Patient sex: F
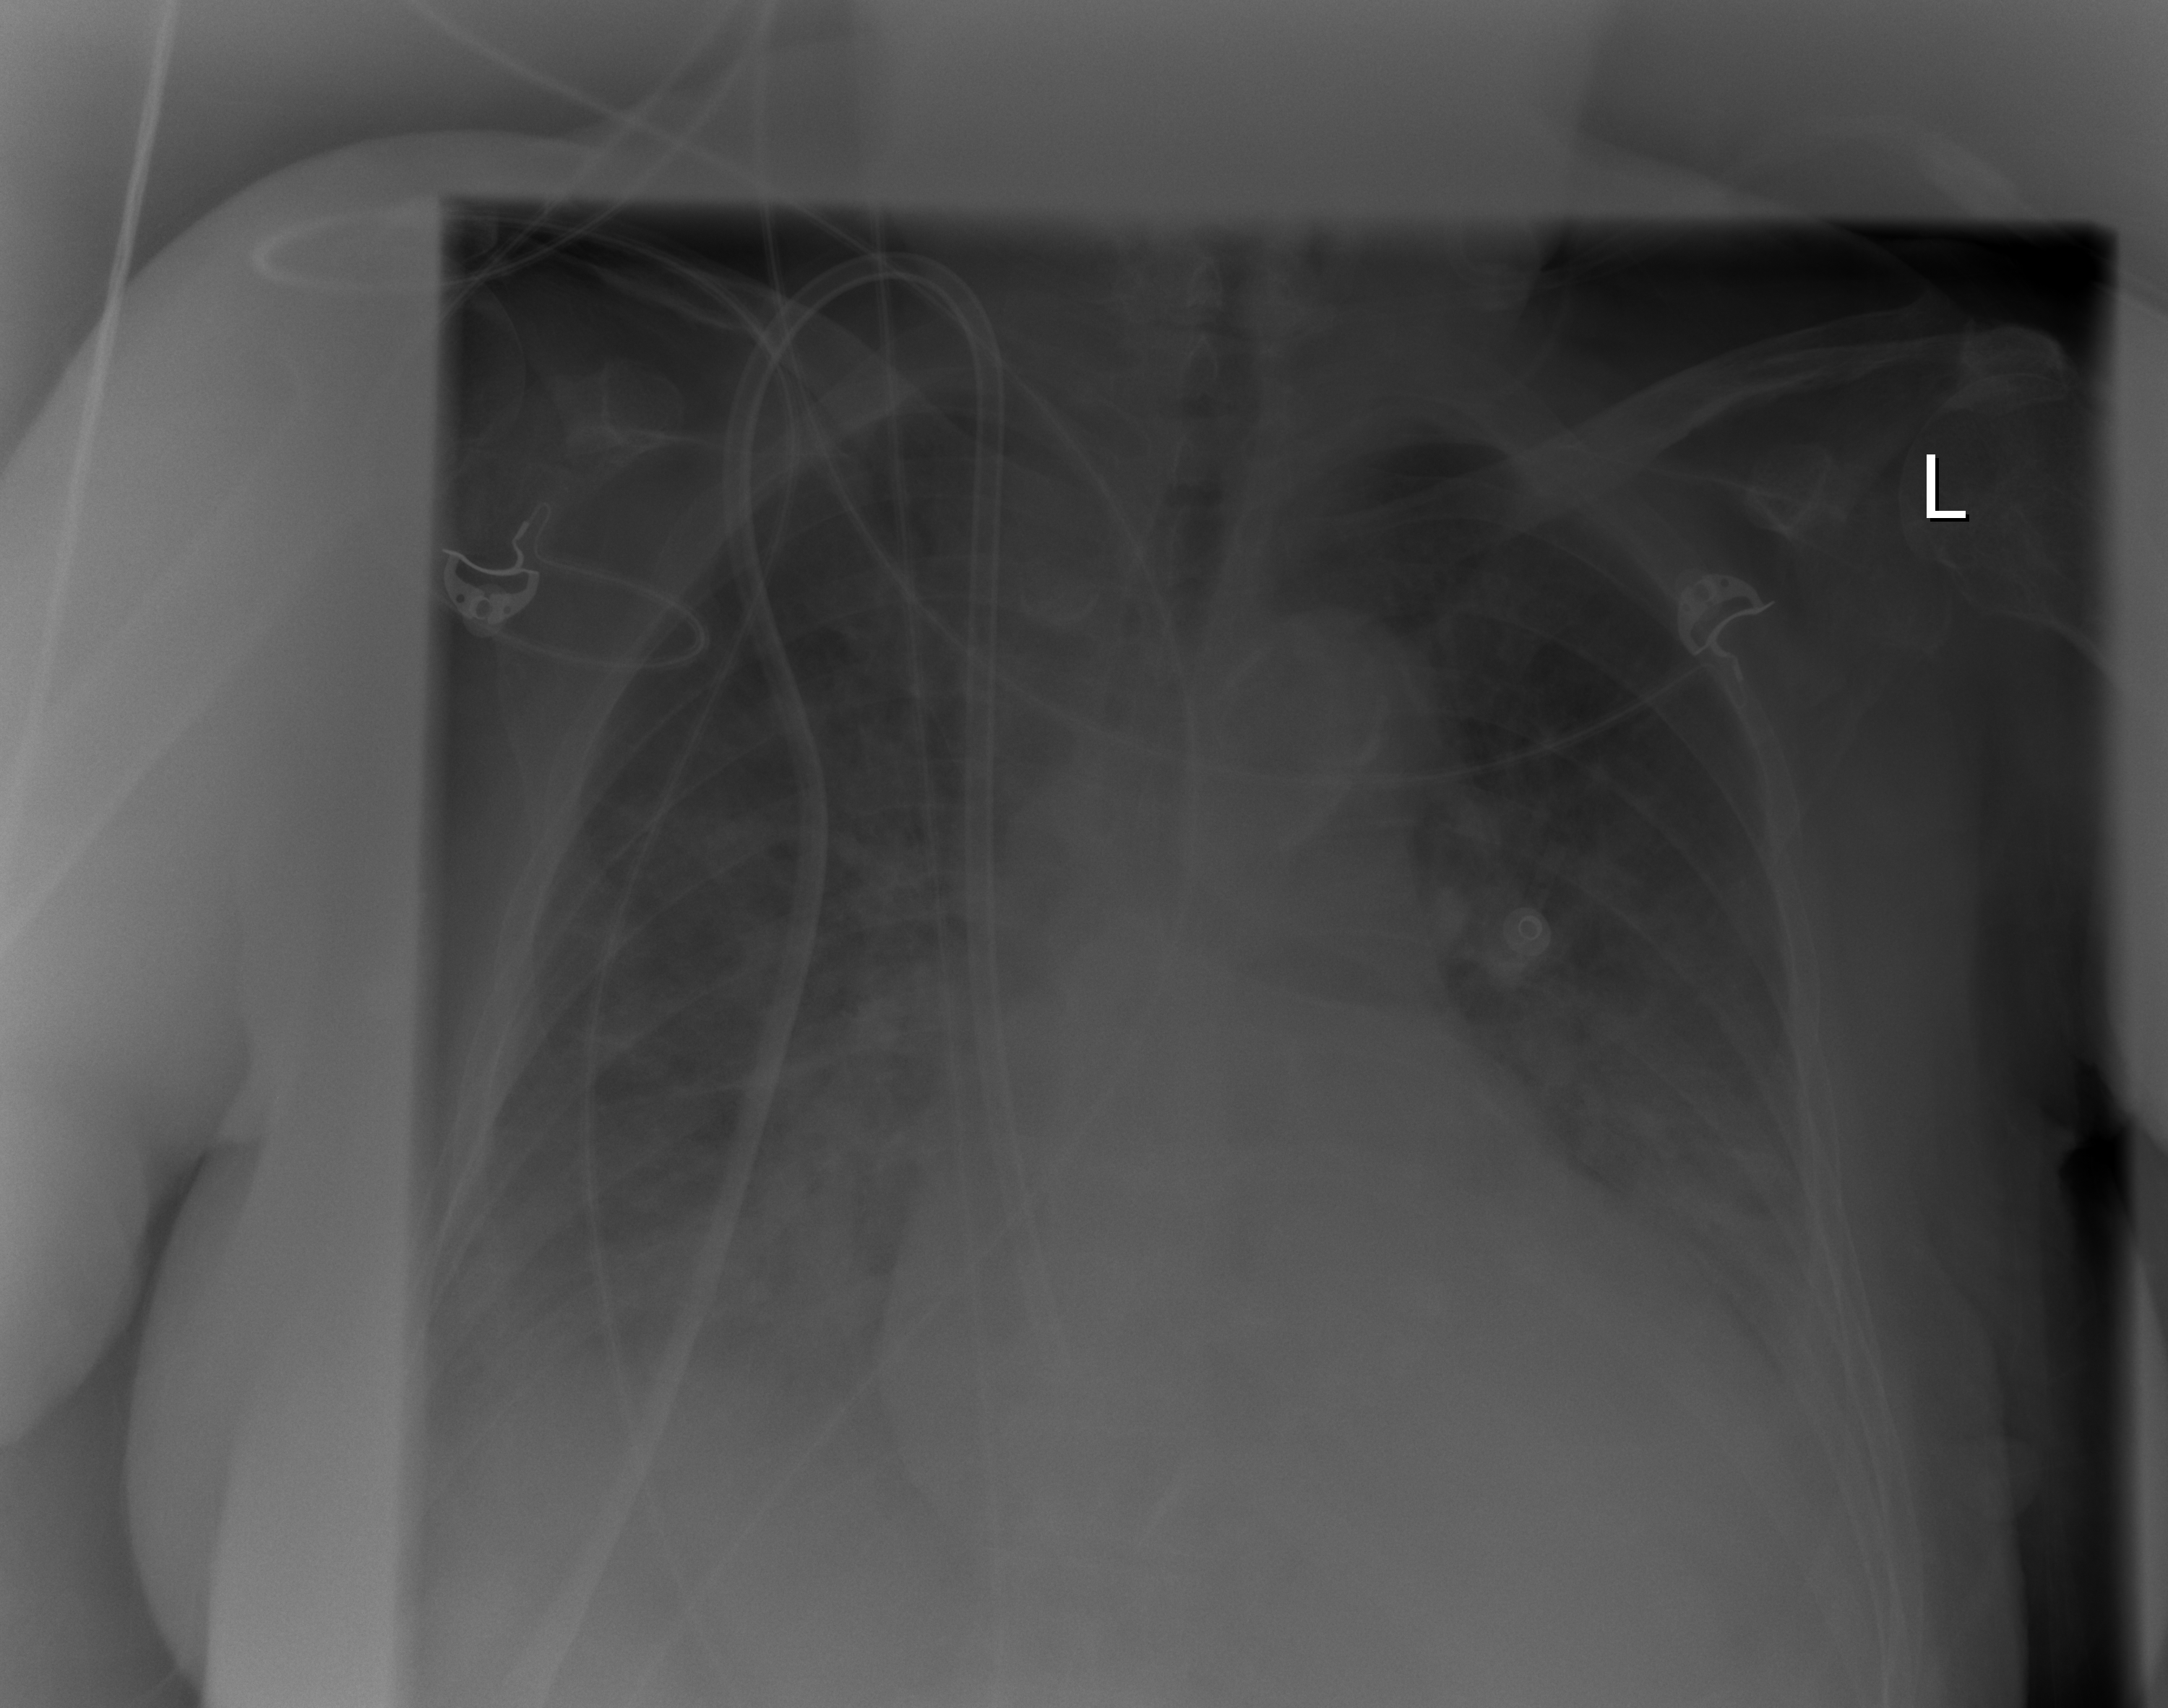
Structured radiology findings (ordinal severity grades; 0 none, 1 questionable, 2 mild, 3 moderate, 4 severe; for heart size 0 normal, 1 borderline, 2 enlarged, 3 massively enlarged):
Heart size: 2
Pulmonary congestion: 3
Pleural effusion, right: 2
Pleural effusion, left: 2
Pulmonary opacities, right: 2
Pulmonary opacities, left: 2
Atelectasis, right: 0
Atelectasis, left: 0